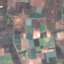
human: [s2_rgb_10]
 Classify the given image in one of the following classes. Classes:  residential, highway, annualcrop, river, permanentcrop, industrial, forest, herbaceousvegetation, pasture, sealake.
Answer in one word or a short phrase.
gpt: PermanentCrop